Field crop: maize
Growth stage: 2
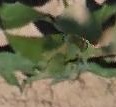
Species: maize